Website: crate-barrel
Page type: billing-address
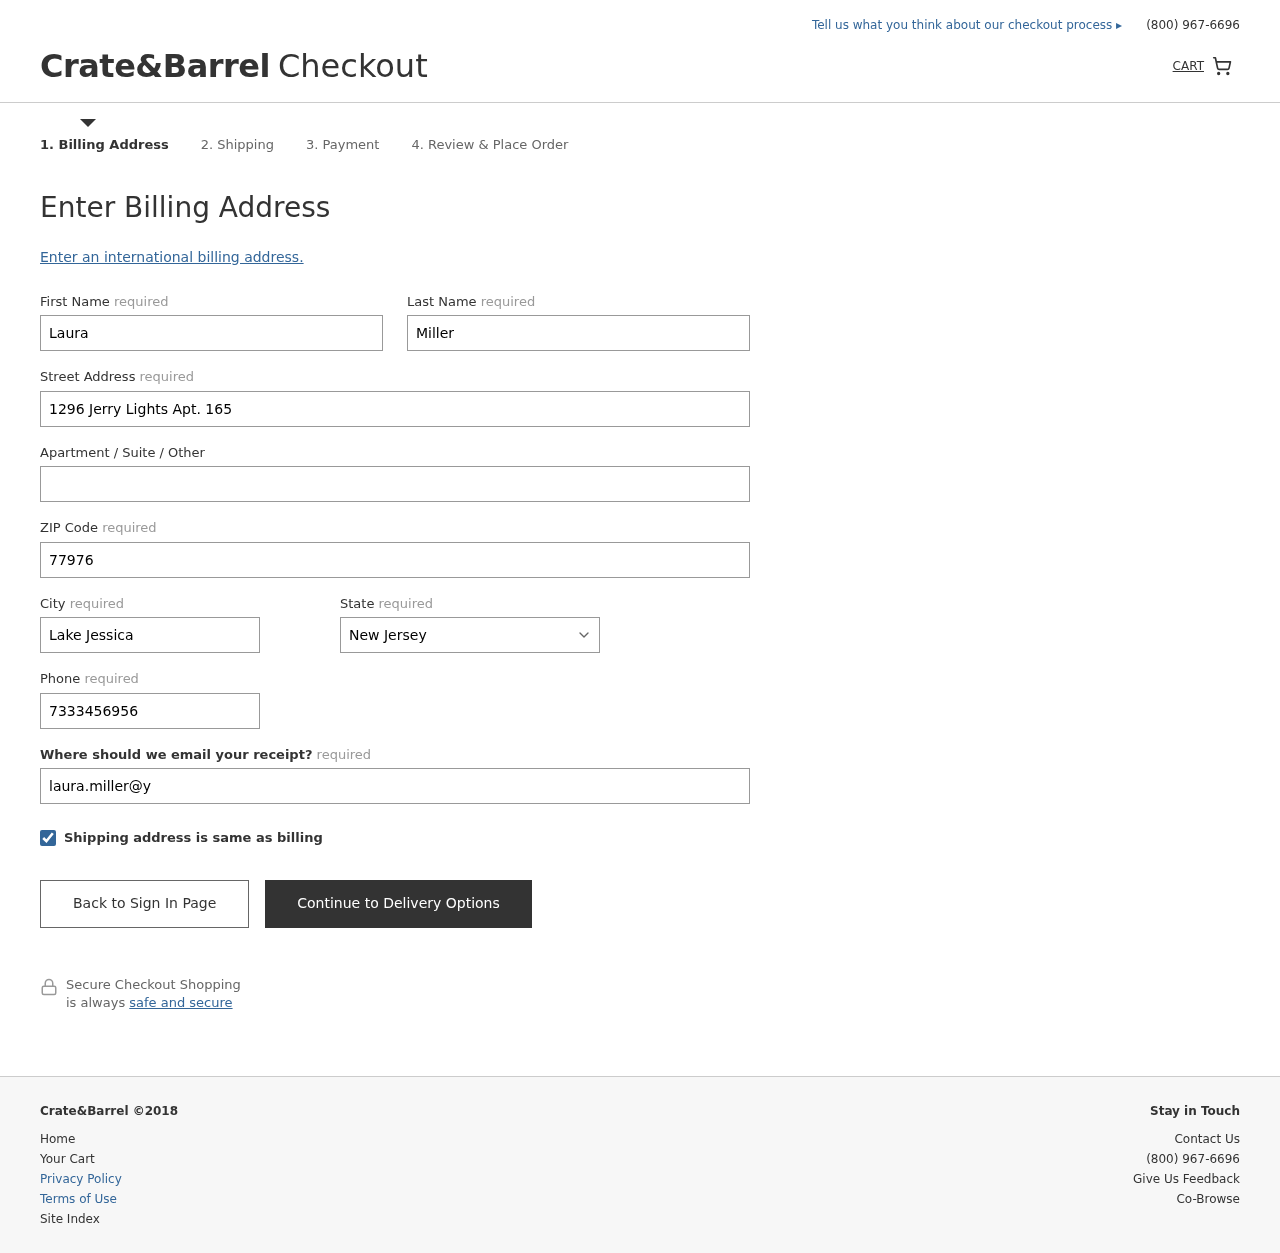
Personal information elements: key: PII_STATE
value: New Jersey
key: PII_FIRSTNAME
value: Laura
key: PII_LASTNAME
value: Miller
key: PII_STREET
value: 1296 Jerry Lights Apt. 165
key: PII_POSTCODE
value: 77976
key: PII_CITY
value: Lake Jessica
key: PII_PHONE
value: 7333456956
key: PII_EMAIL
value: laura.miller@yahoo.com